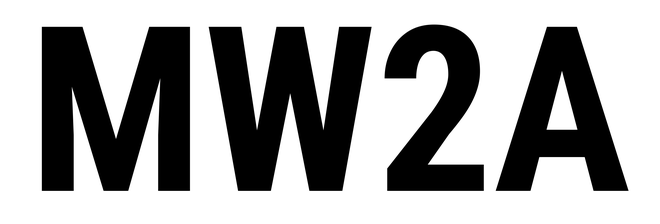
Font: Roboto_Condensed_Bold